Interaction volume radius: 5 \u00c5
Interaction volume height: 40 \u00c5
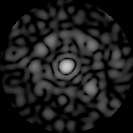
Disorder parameter: 0.6946